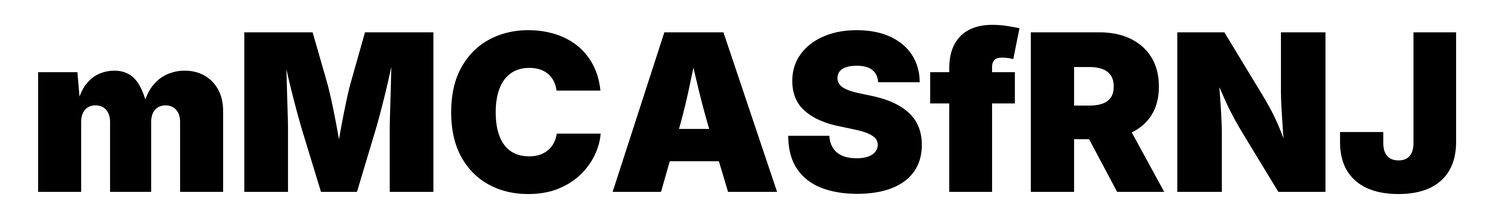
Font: Inter_Black